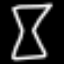
Label: hourglass